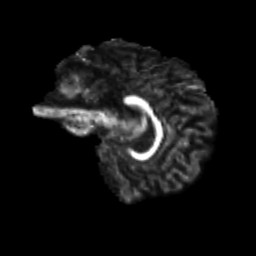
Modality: FA
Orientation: sagittal
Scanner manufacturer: siemens
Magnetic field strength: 3 T
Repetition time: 9.2 s
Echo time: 0.084 s